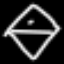
Label: diamond